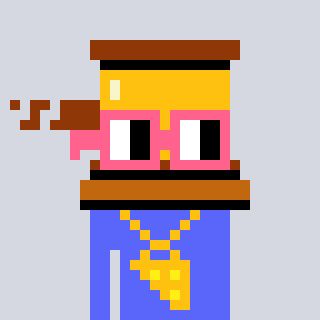
a pixel art character with square pink glasses, a gavel-shaped head and a purple-colored body on a cool background